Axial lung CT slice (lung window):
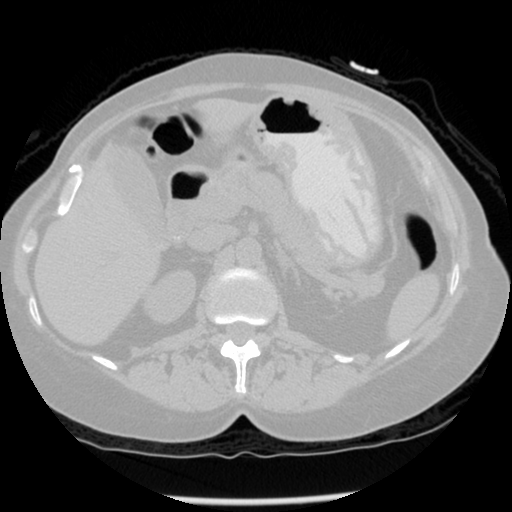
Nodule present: no